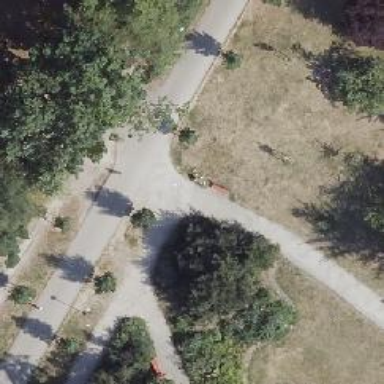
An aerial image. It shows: Avenue lined with trees.